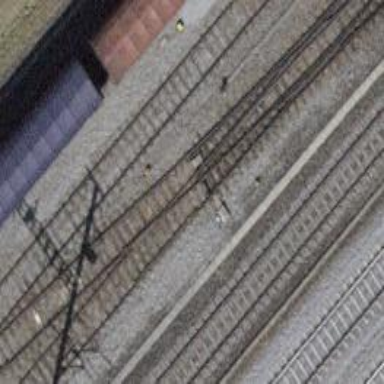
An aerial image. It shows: Single-track railway siding with electrified contact lines.